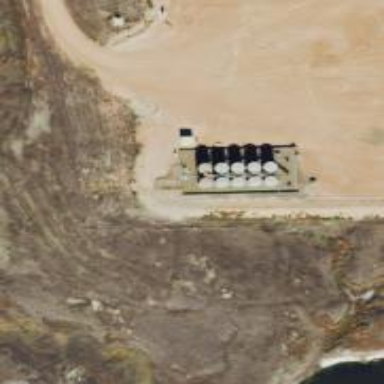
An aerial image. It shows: Storage tank with man-made structure.